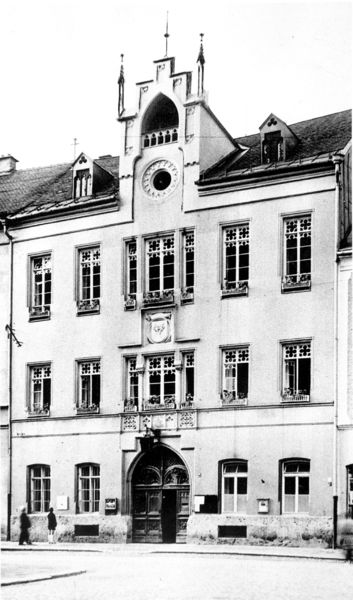
Titel: Rathaus Traunstein (Foto von 1947)
Künstler: L. Capeller
Standort: Traunstein
Institution: Stadtarchiv
Schlagwörter: himmel, mann, weiß, frauen, menschen, stadt, fenster, frau, fussgänger, grau, hintergrund, holz, männer, schwarz, strasse, säule, tür, vordergrund, dach, gebäude, haus, haube, architektur, sockel, spitzen, gotik, kreis, rund, stock, turm, balkon, ansicht, bogen, fassade, passanten, giebel, ziegel, hof, platz, rundbogen, tafel, symmetrie, uhr, flügeltür, tor, foto, fotografie, photographie, eingang, erker, wohnhaus, bürgersteig, gehsteig, kloster, türmchen, türme, rundfenster, torbogen, dachfenster, gauben, kreuzung, regenrinne, schwarz weiss, bordstein, rathaus, österreich, photo, portal, wappen, fenstergitter, pforte, rosette, mansarde, schräge, historismus, dachgauben, etagen, gaube, gaupen, regenrohr, kellerfenster, geöffnet, vertiko, stockwerke, rinne, dachrinne, geschoss, bauwerk, aufriss, etage, profanbau, rondell, fahnenstange, okulus, erdgeschoss, fialen, giebelfenster, stadtschloss, dachluken, querstreben, aushang, eingangstür, haus7, licht7, maisonette, stadtwohnung, synagoge, toreinfahrt, staffelgiebel, fallrohr, briefkasten, zwerchhäuser, zwerggiebel, 1880, fenster tür, schw<rz weiss, etür